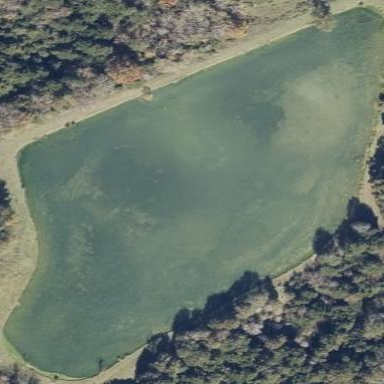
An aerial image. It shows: Serene pond surrounded by nature.